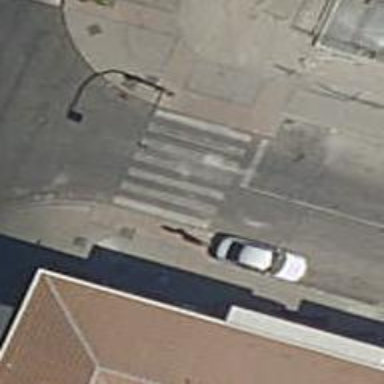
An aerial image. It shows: Road crossing with traffic signals.